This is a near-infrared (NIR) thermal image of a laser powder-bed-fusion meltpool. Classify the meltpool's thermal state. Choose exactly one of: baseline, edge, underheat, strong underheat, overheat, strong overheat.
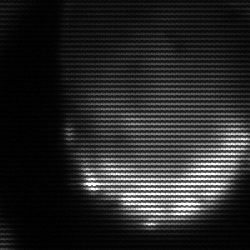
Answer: edge